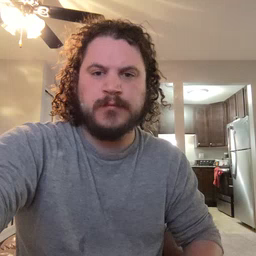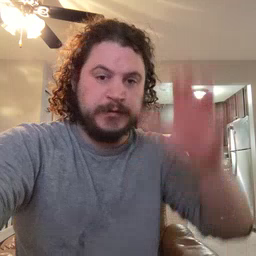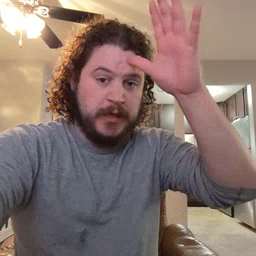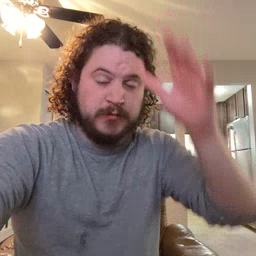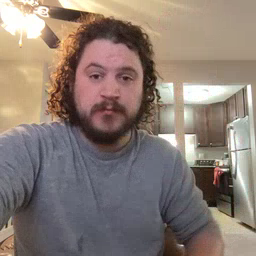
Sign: dad